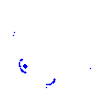
Particle: proton